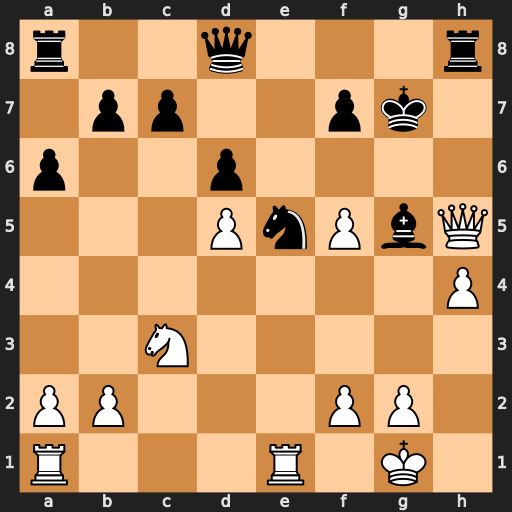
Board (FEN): r2q3r/1pp2pk1/p2p4/3PnPbQ/7P/2N5/PP3PP1/R3R1K1
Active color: w
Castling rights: -
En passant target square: -
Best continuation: Qxg5+ Qxg5 hxg5